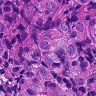
Metastatic tissue present: yes